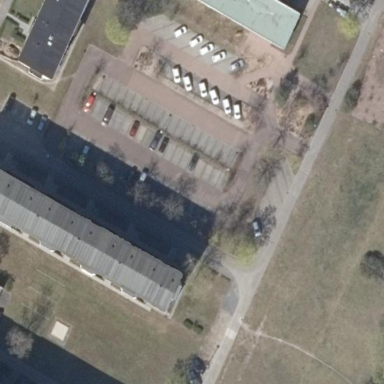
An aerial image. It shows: Building with flat roof.